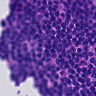
Metastatic tissue present: no